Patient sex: M
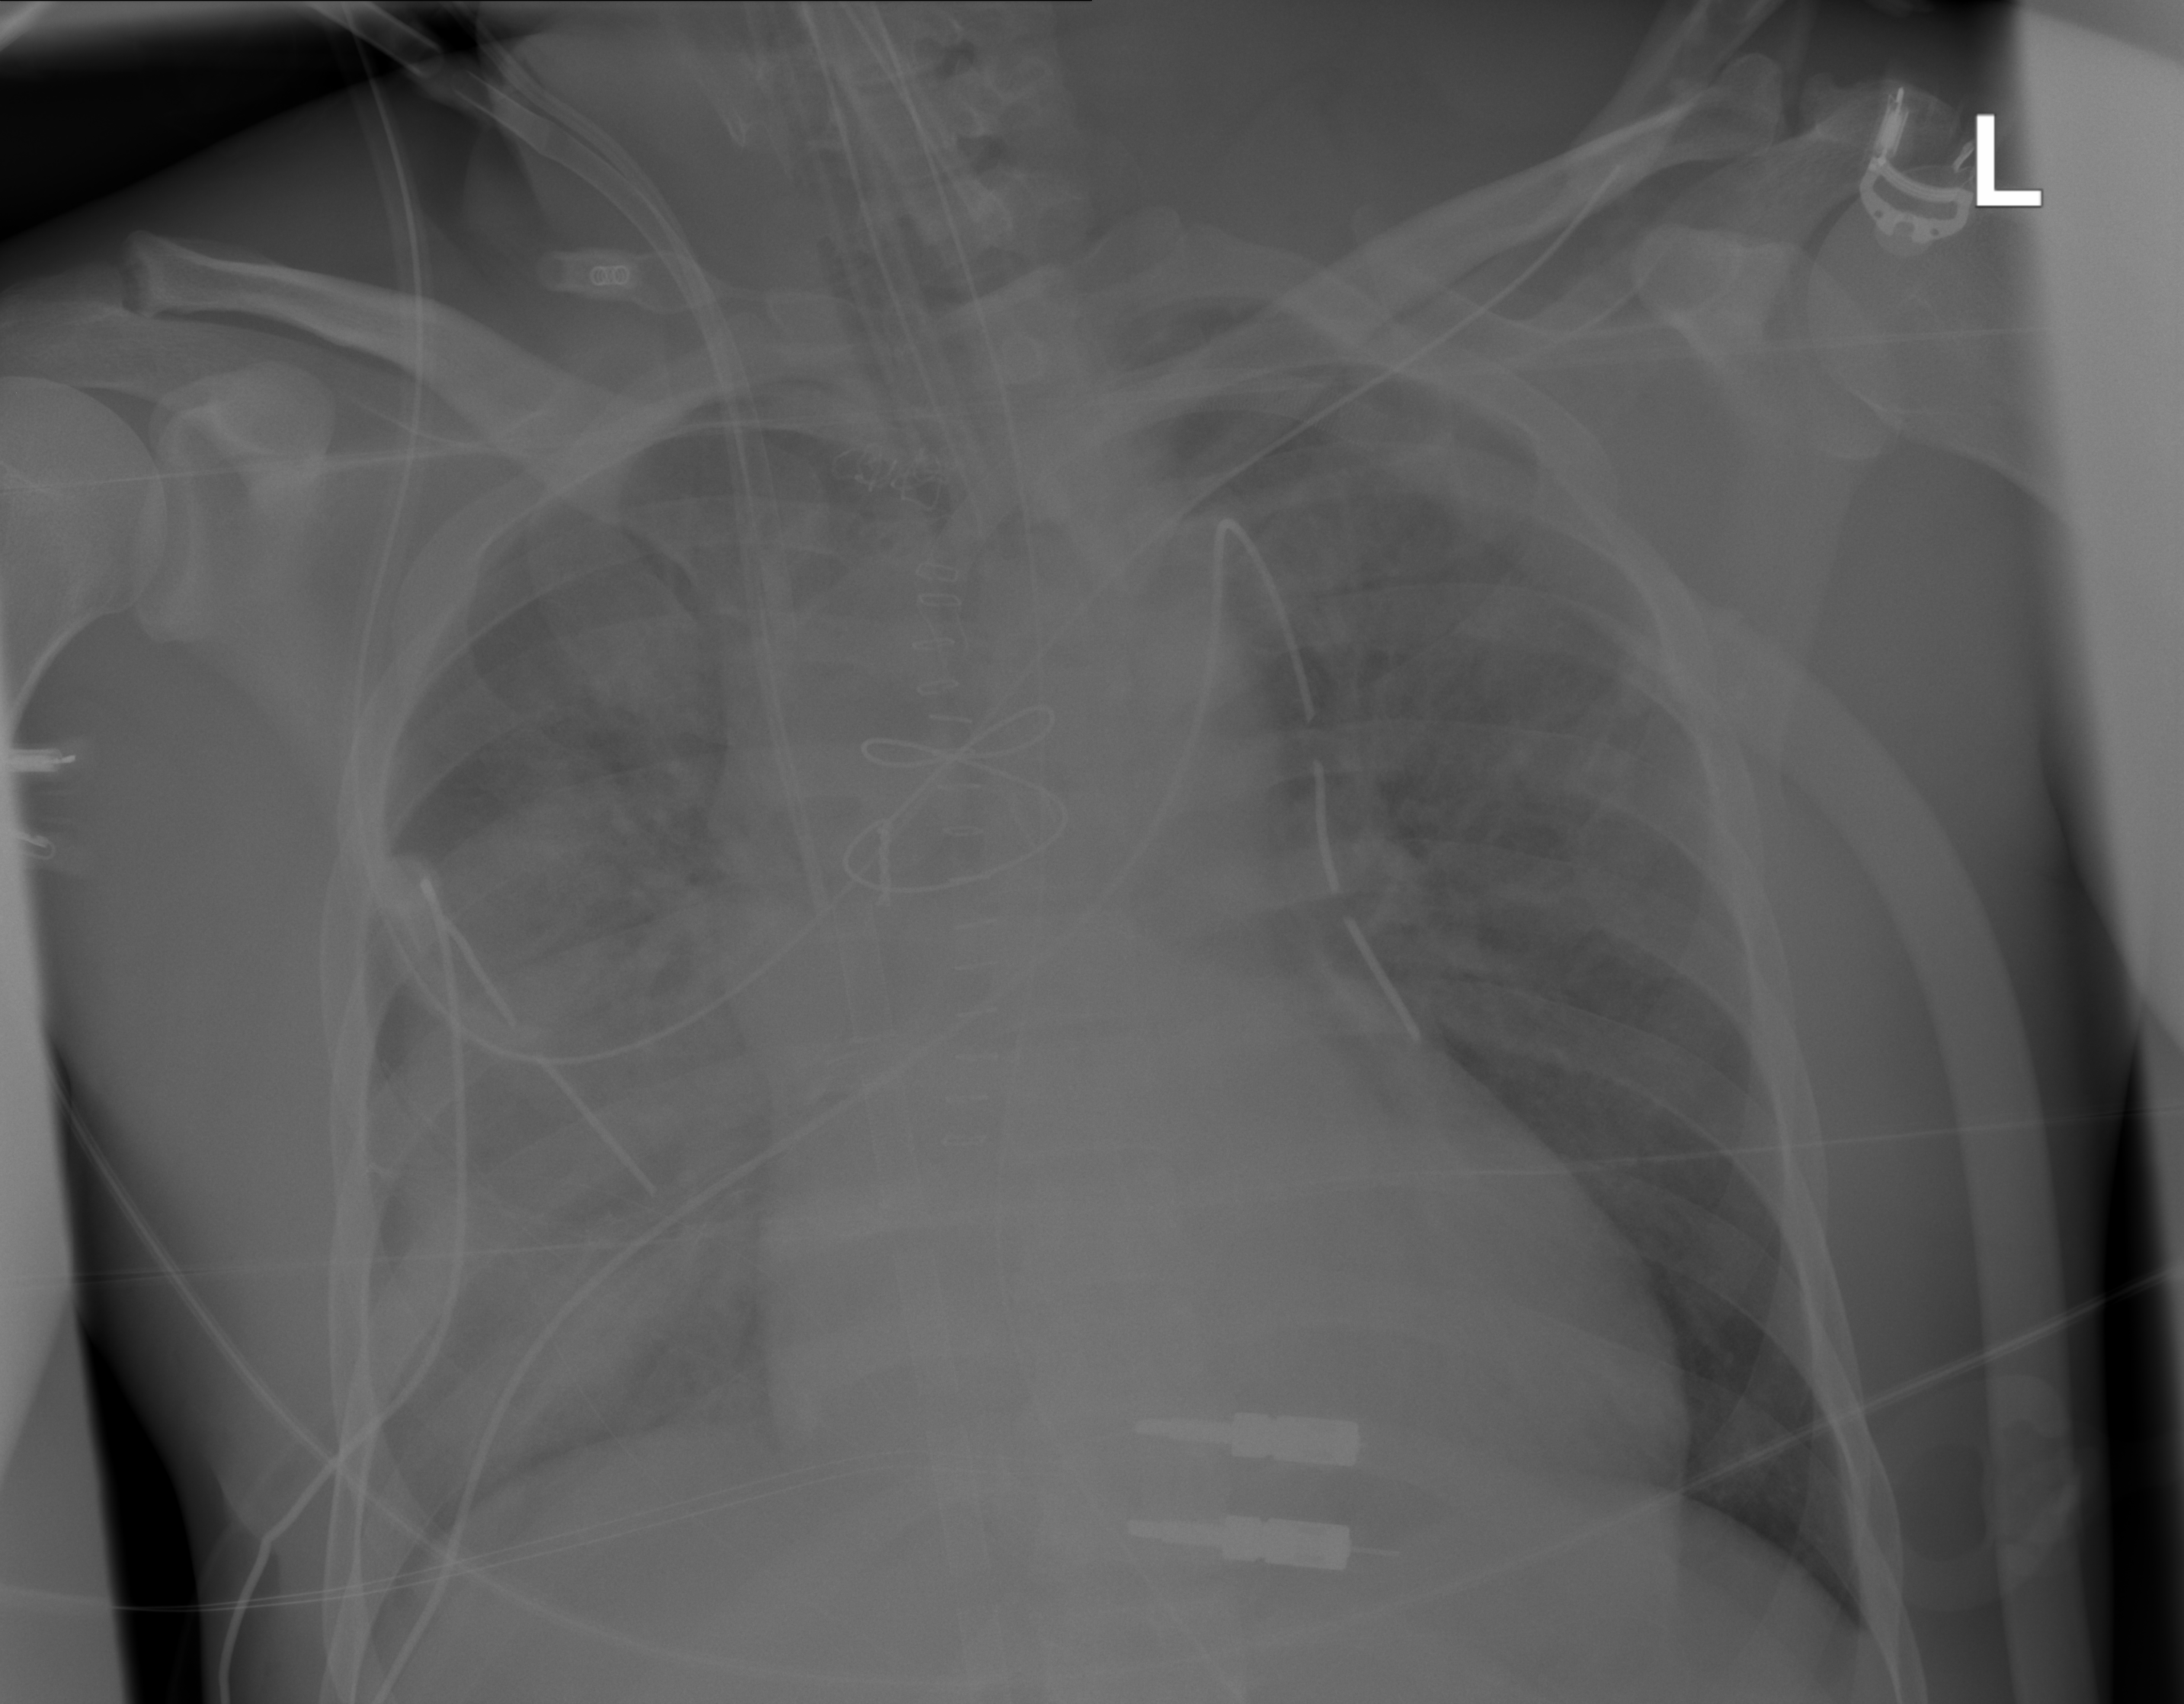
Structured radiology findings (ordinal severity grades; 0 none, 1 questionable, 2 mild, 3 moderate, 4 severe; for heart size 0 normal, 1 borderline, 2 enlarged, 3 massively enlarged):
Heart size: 2
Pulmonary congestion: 2
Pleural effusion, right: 1
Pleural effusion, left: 0
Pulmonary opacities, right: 4
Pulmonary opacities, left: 2
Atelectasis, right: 4
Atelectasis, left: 2